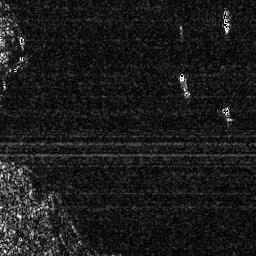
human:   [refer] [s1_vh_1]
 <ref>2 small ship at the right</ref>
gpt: <box>[[68, 27, 75, 38, 0]], [[85, 40, 91, 48, 0]]</box>

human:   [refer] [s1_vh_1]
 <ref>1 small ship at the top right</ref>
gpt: <box>[[85, 2, 89, 13, 0]]</box>